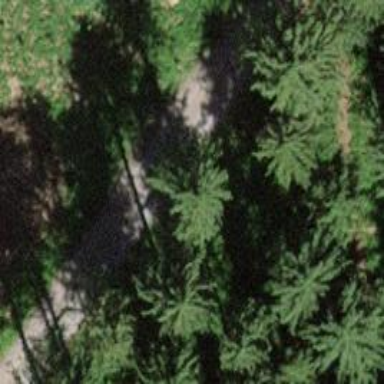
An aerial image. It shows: Unpaved track with grade2 quality type.